問題: 正五角形ABCDEにおいて、線分ABの中点をMとし、正五角形ABCDEの内部に∠DFC=∠FCB=90°となるような点Fをとります。このとき∠MFEの大きさは何度ですか。
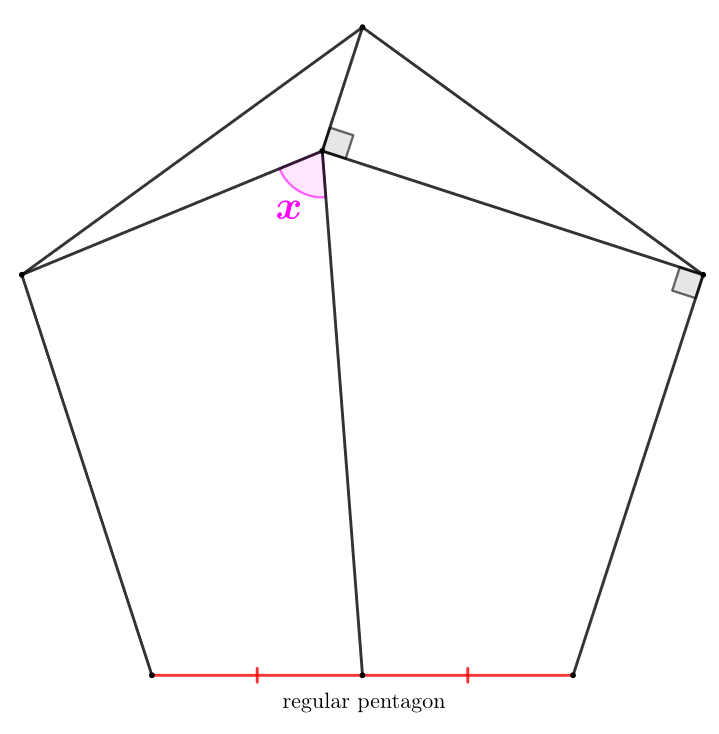
解答: 三角形EFDと三角形EMBは相似であり、∠DEF=∠BEMから∠FAM=∠FEM=72°なので4点A、M、F、Eは共円。よって求める角度は72°。
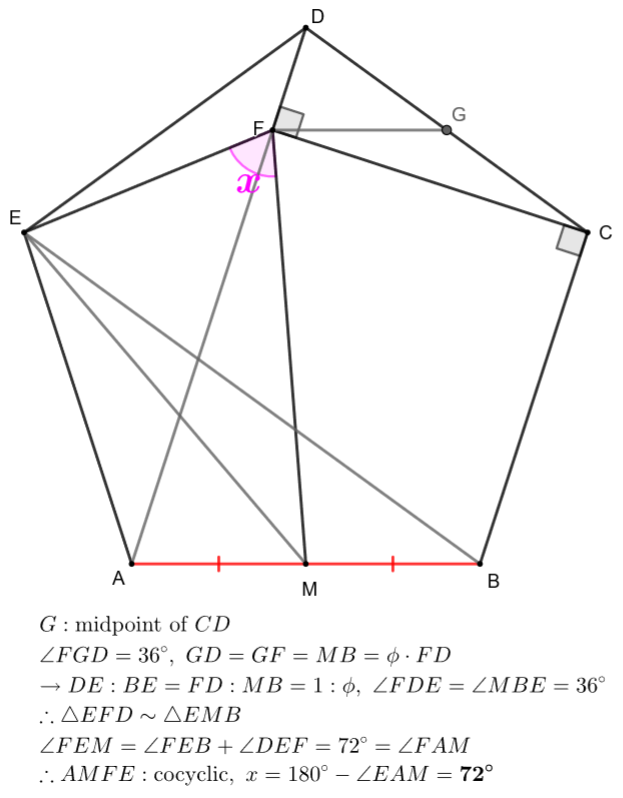
答え: 72
タグ: 正五角形、共円、相似